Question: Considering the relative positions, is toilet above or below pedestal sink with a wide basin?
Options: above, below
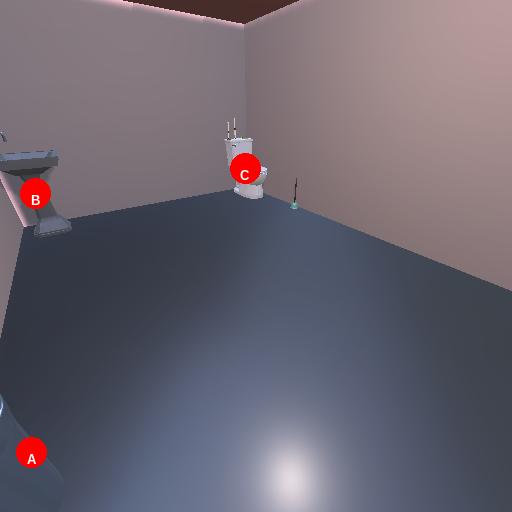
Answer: above